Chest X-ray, PA view. Patient: 58 years old, sex M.
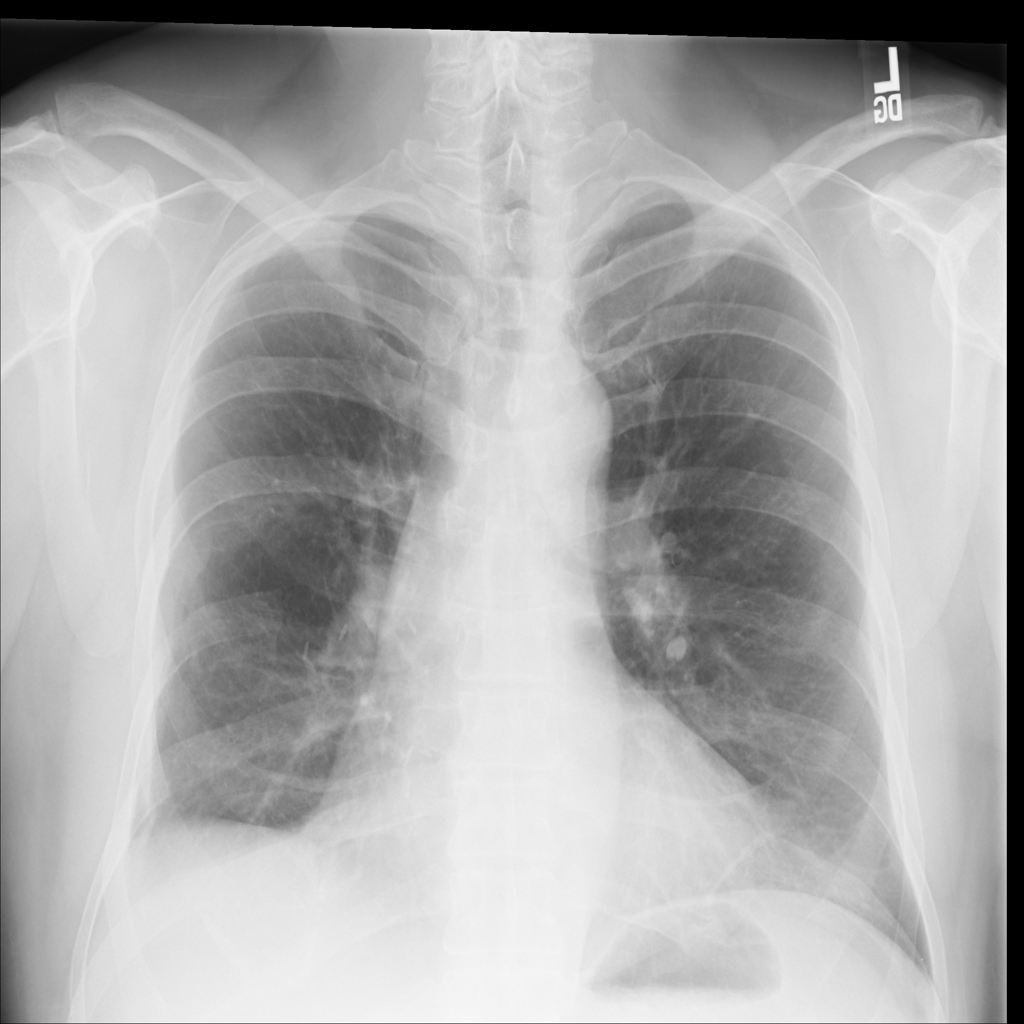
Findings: No Finding